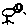
Label: bird